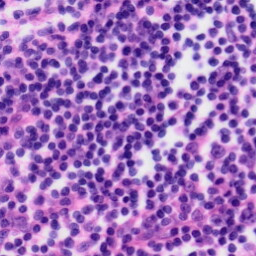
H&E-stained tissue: Tonsil